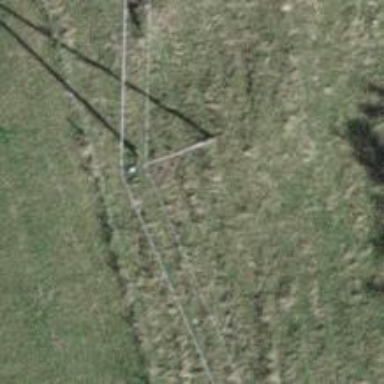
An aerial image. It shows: Power pole.